Question: I am using intellij 11 ultimate, using the scala plugin.
Most of my code has red highlights everywhere, meaning IntelliJ cannot properly resolve the keywords.
For example, I added the amazon aws depenency (using sbt) and 1/2 my code is red, and intellisence doesn't work either.
Note: This is happening for many many libraries I am using, and it is a real pain. I am building using the terminal using the sbt command also.

Is there something I am doing wrong? Or is it just a fact of live using scala with intellij?
I do see this message sometimes:
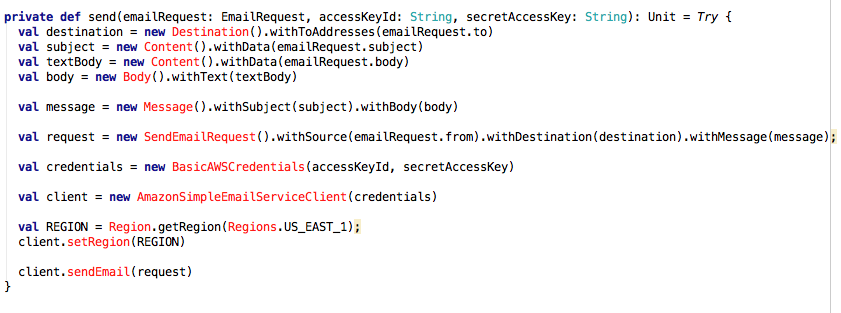
Answer: "File -> Invalidate Caches -> Invalidate and Restart" often helps to prevent IntelliJ from showing non-existing Scala errors.
I have no IntelliJ 11, so I do not know if this exists in your Intellij version.